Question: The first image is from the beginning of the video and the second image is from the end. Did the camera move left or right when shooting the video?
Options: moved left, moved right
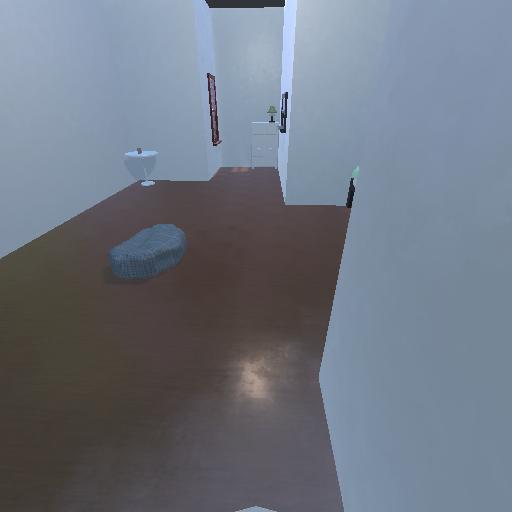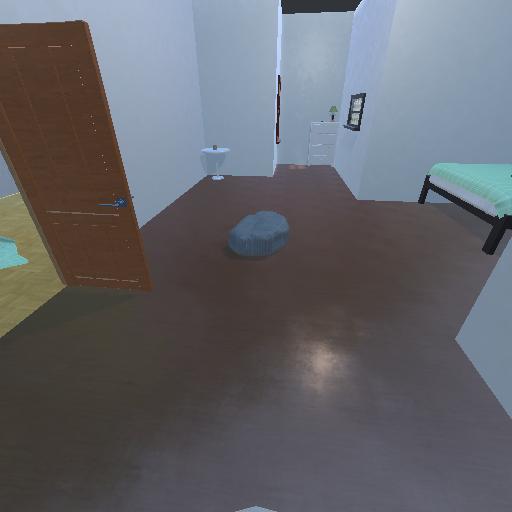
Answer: moved left